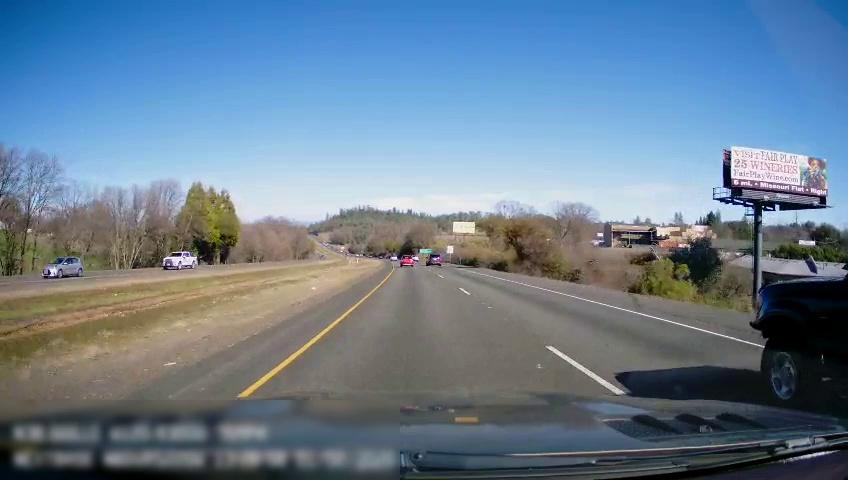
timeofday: Day
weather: Sunny
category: Drivable Space
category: Drivable Space
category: Vehicles | SUV
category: Vehicles | SUV
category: Vehicles | SUV
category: Vehicles | SUV
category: Vehicles | Truck
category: Lanes | Current Lane
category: Lanes | Current Lane
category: Lanes | Alternate Lane
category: Traffic | Signs